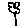
Label: flower